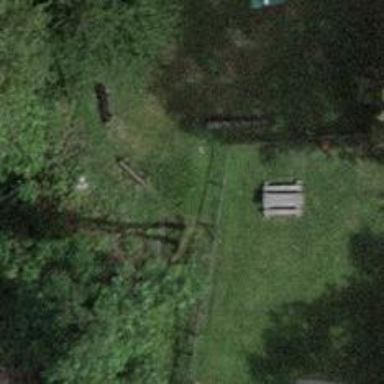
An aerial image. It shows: Brown bench.